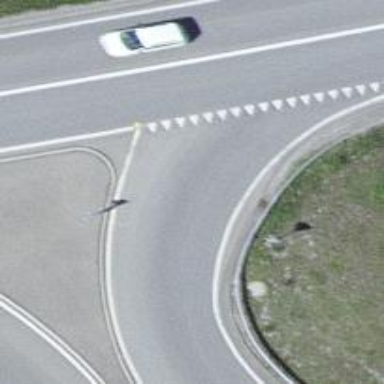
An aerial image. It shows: Tertiary road suitable for motor vehicles.